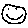
Label: smiley face